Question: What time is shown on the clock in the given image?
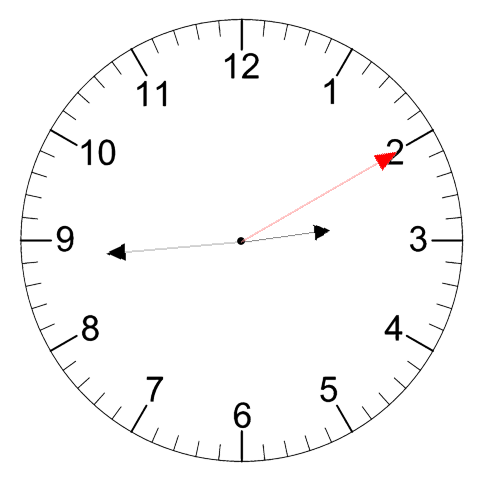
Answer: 02:44:10